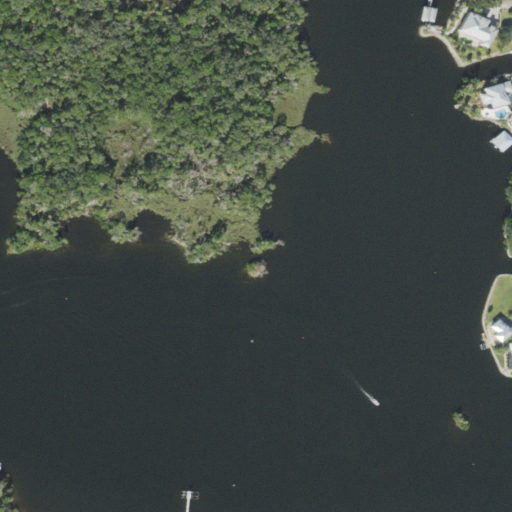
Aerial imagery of cape in Florida named Lashley Point containing open water, woody wetlands, herbaceous wetlands, medium intensity development, low intensity development, and high intensity development